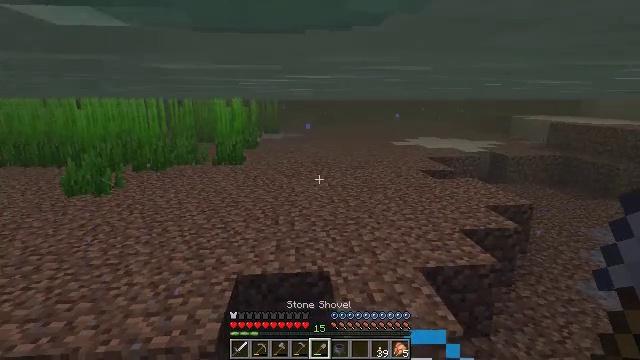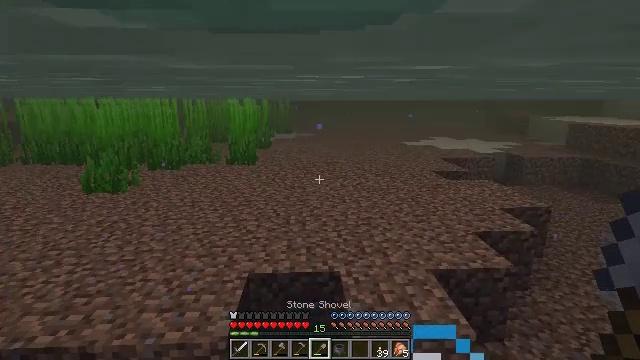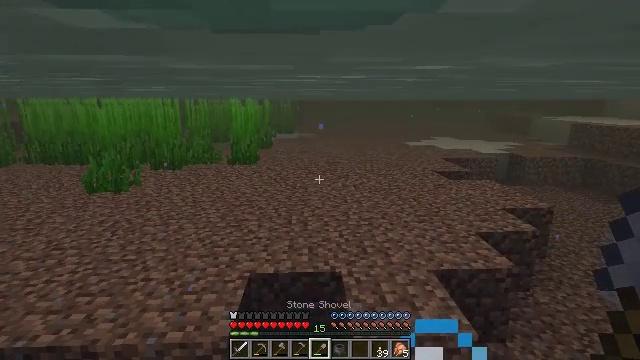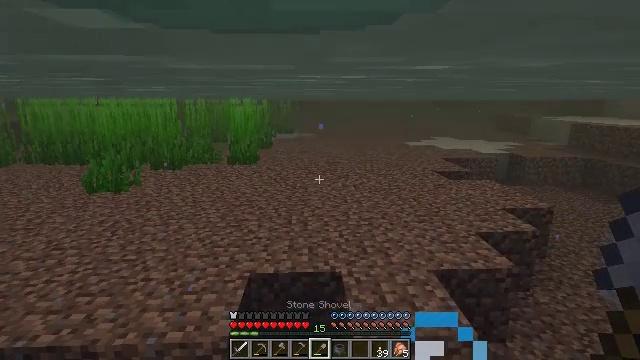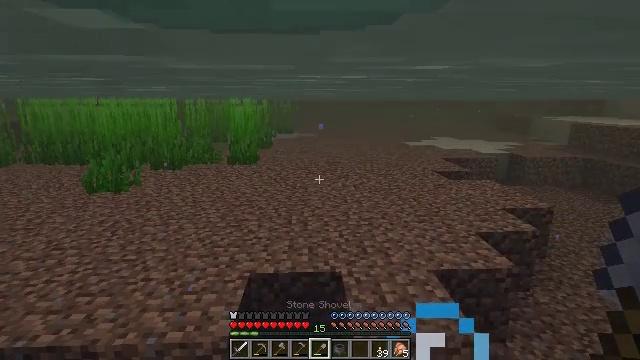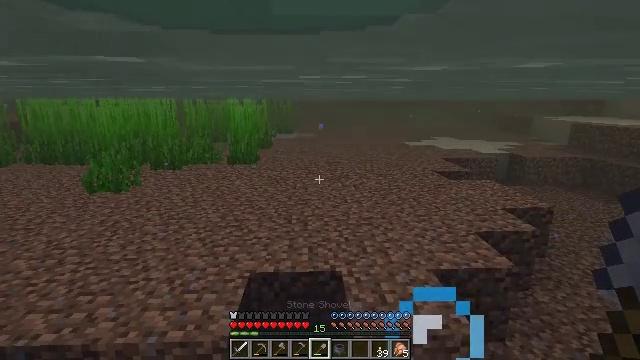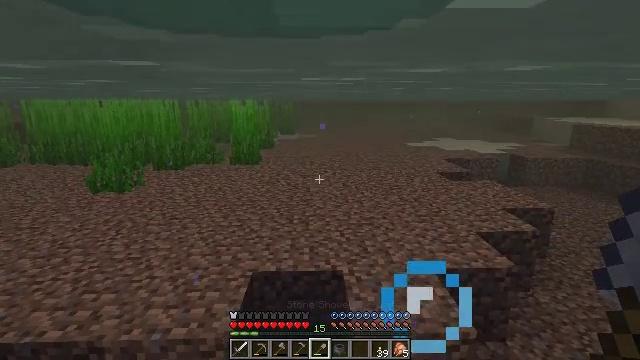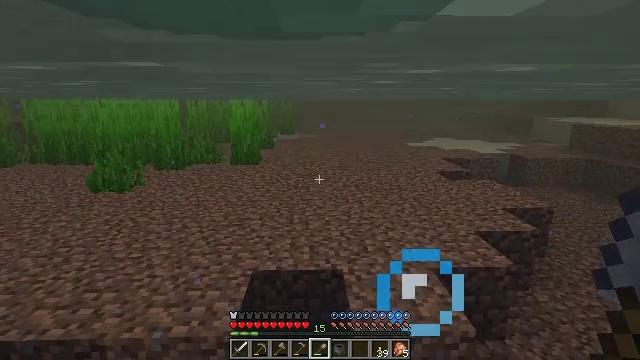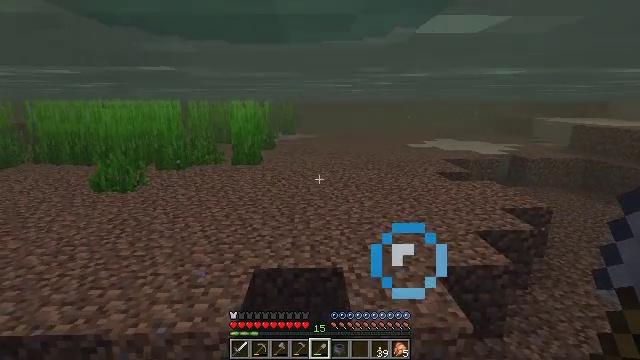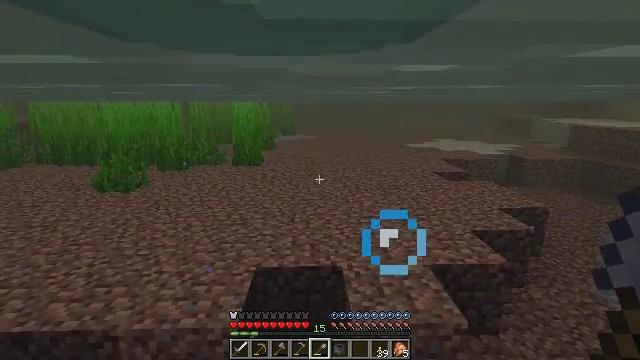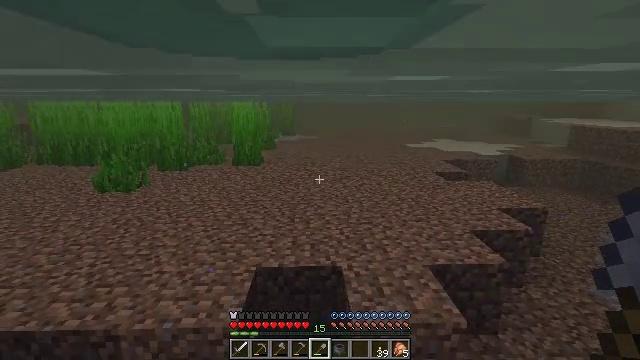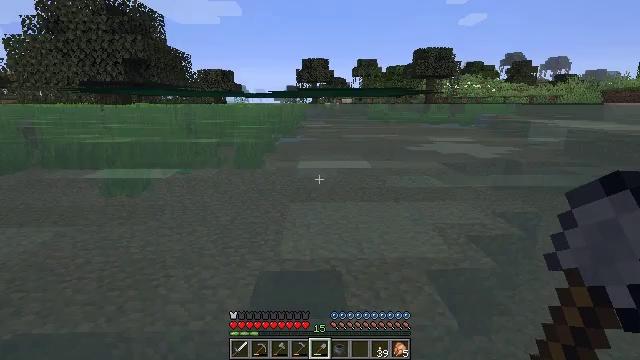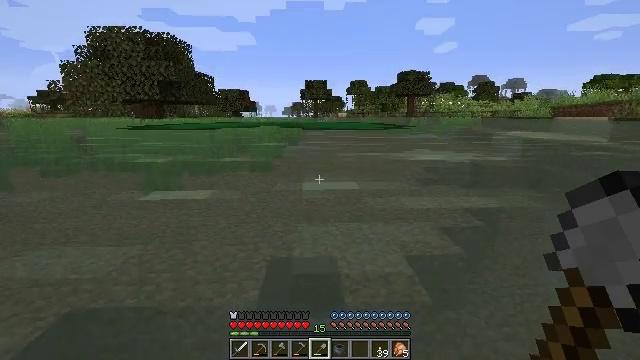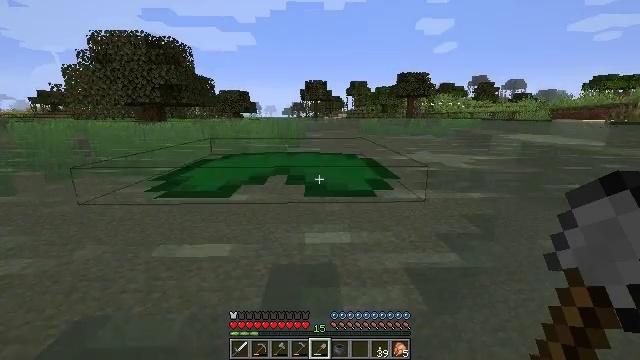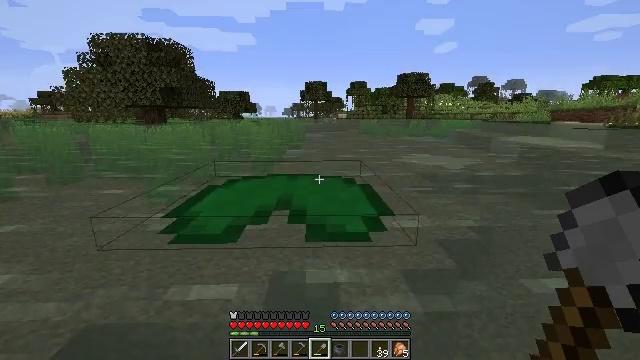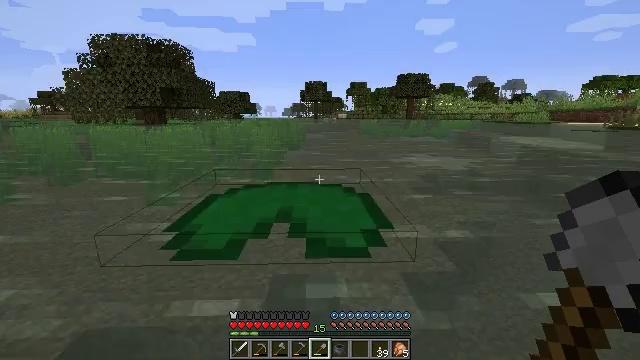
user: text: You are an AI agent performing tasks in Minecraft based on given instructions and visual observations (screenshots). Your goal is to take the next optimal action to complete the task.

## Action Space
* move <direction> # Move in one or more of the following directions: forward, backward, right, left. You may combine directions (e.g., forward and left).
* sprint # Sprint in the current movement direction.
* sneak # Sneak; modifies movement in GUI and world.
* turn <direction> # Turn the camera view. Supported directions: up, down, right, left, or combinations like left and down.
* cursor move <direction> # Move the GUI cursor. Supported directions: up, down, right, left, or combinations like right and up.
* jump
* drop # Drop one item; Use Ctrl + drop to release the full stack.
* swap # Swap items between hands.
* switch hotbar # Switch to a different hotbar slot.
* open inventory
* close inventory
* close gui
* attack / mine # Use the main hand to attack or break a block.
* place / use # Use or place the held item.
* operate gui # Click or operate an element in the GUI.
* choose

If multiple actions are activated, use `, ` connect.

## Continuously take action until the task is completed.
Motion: motion action
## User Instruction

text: Collect a lily pad from a pond.
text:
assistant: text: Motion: turn left, jump
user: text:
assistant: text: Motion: jump
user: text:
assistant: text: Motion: jump
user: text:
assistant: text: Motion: jump
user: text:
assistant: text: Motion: move back, jump
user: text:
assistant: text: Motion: move back, jump
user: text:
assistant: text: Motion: move back, jump
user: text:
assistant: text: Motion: move back, jump
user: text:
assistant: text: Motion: move back, jump
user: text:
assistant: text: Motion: move back, jump
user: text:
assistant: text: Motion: move back, jump
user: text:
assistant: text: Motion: jump
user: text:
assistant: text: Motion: jump
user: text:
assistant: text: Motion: move forward, jump
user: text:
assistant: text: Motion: move forward, jump
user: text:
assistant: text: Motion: move forward, jump
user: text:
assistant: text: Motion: move forward, jump
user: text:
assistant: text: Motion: move forward, jump
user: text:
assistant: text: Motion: move forward, turn left and down, jump
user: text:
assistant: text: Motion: move forward, turn left and down, jump
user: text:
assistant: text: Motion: move forward, turn left and down, jump
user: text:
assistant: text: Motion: move forward, jump
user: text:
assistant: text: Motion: move forward, jump
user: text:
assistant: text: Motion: move forward, turn left, jump
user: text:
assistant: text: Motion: move forward, turn left, jump
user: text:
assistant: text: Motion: move forward, jump
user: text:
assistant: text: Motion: move forward, jump
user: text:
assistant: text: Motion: move forward, turn left and down, jump
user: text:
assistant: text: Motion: turn left and down, jump
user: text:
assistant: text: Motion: turn left and down